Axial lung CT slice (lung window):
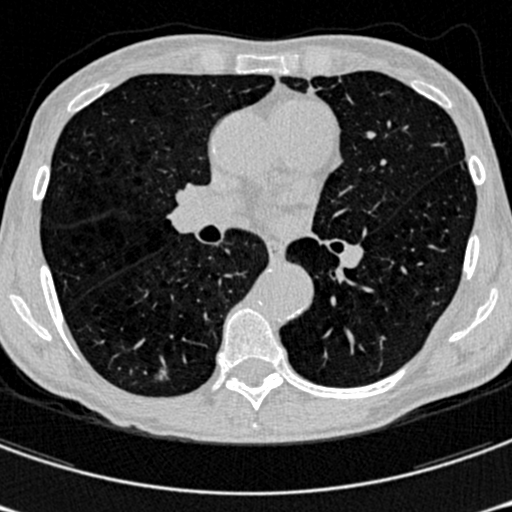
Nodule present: no